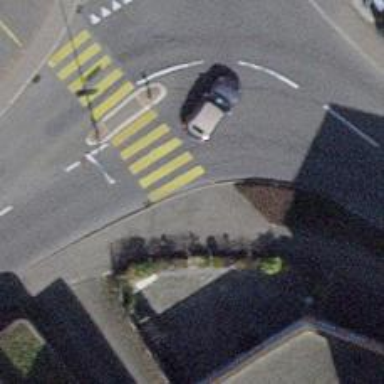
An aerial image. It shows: Kerb serving as barrier.